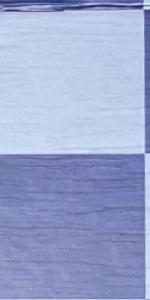
Label: Empty